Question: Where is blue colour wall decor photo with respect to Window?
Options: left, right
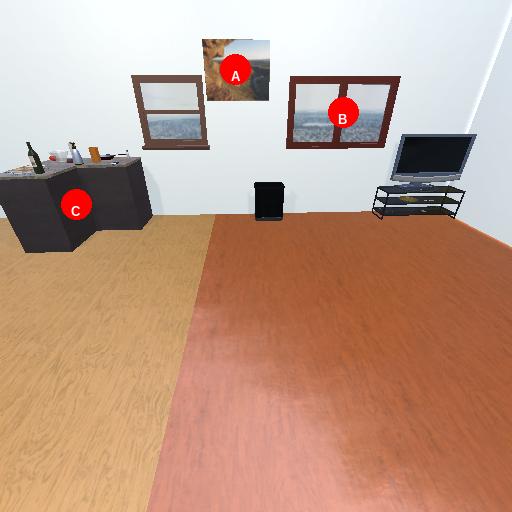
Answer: left